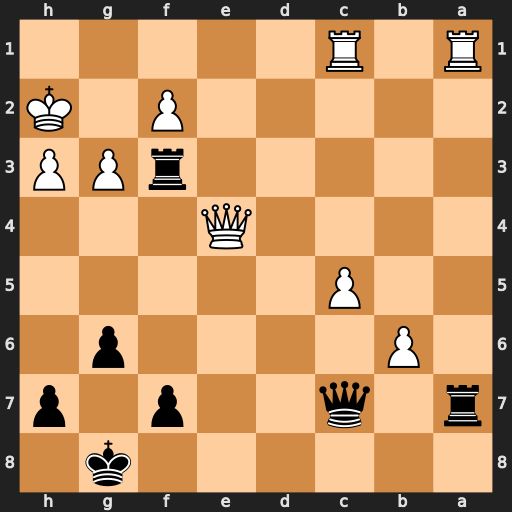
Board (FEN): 6k1/r1q2p1p/1P4p1/2P5/4Q3/5rPP/5P1K/R1R5
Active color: b
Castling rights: -
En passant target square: -
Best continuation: Rxf2+ Qg2 Rxg2+